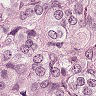
Metastatic tissue present: yes